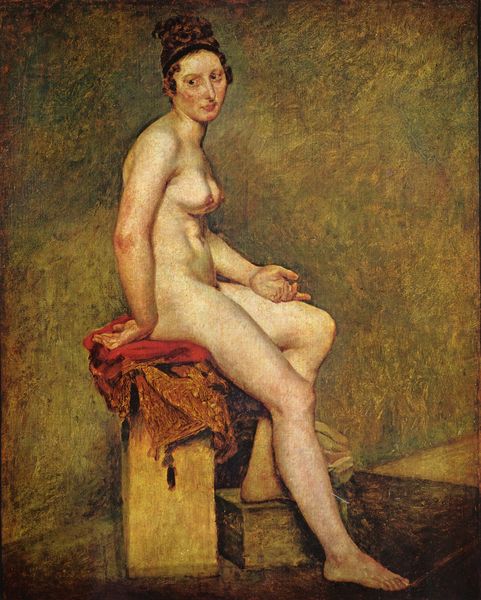
Titel: Mademoiselle Rose
Künstler: Eugène Delacroix
Standort: Paris
Institution: Musée du Louvre
Schlagwörter: akt, dunkel, fuß, gemälde, hand, haut, körper, nackt, schatten, grün, impressionismus, mädchen, ocker, sitzen, braun, brust, busen, ellbogen, finger, frau, frisur, hell, hintergrund, holz, kleid, nase, orange, schwarz, stuhl, weiss, blick, dame, rot, tuch, beige, malerei, teppich, wand, arm, augen, falten, gesicht, samt, hals, hände, portrait, porträt, öl, schlank, boden, fransen, gold, haare, pose, sitzend, stoff, tücher, decke, klassizismus, schulter, beine, bein, brüste, dutt, füße, modell, sitz, kisten, fläche, hof, bank, haarband, hocker, schemel, chair, hands, kissen, oil, red, stool, white, women, bench, black, bun, dark, face, female, green, hair, lady, nose, old, painting, seat, seated, sitting, table, wall, weiblich, woman, yellow, zeigefinger, ernst, atelier, blanket, pink, schublade, brown, bauch, hochsteckfrisur, nackte, podest, brustwarzen, knie, model, zeigen, braune haare, punkte, kante, offen, badend, becken, kiste, pinselstrich, kasten, muskel, greek, naked, nude, nudes, nudity, head, eyes, feet, stand, bommel, steckfrisur, geöffnet, david, verdeckt, color, fabric, mouth, gemölde, jacket, leaning, step, breast, speck, person, human, arms, cheeks, neck, decken, side view, foot, aktstudie, box, medieval, legs, cloth, fingers, zeigegestus, breasts, figure, lips, pale, reppich, nippel, bauchmuskeln, canvas, hellhäutig, act, holzkiste, nackte haut, helle haut, nipples, stomach, left, dreiviertel ansicht, szuhl, knee, leg, position, moderne, speckfalten, tuchr, european, block, hochgesteckte haare, h, po, hi, nake, torso, bude, belly, toe, sirzend, boobs, tits, woen, modeling, neutral, bad, towels, hochffrisur, ips, theigh, baf, susanna, inkarnat, mamma, nide, busn, a woman is sitting on her clothes. naked. nudity. she is calm, naked woman sitting on a box, brownish color